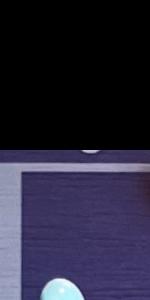
Label: Empty